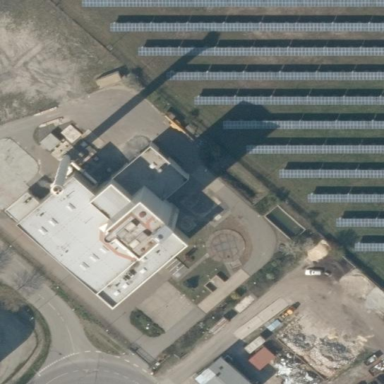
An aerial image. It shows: Generator is pictured.